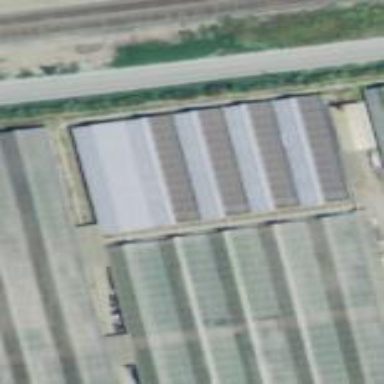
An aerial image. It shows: Greenhouse used for horticulture.